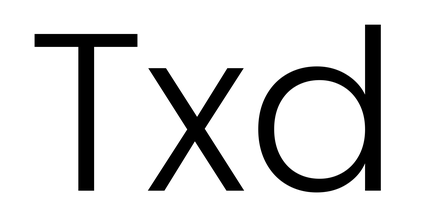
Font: Poppins-Light